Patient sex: F
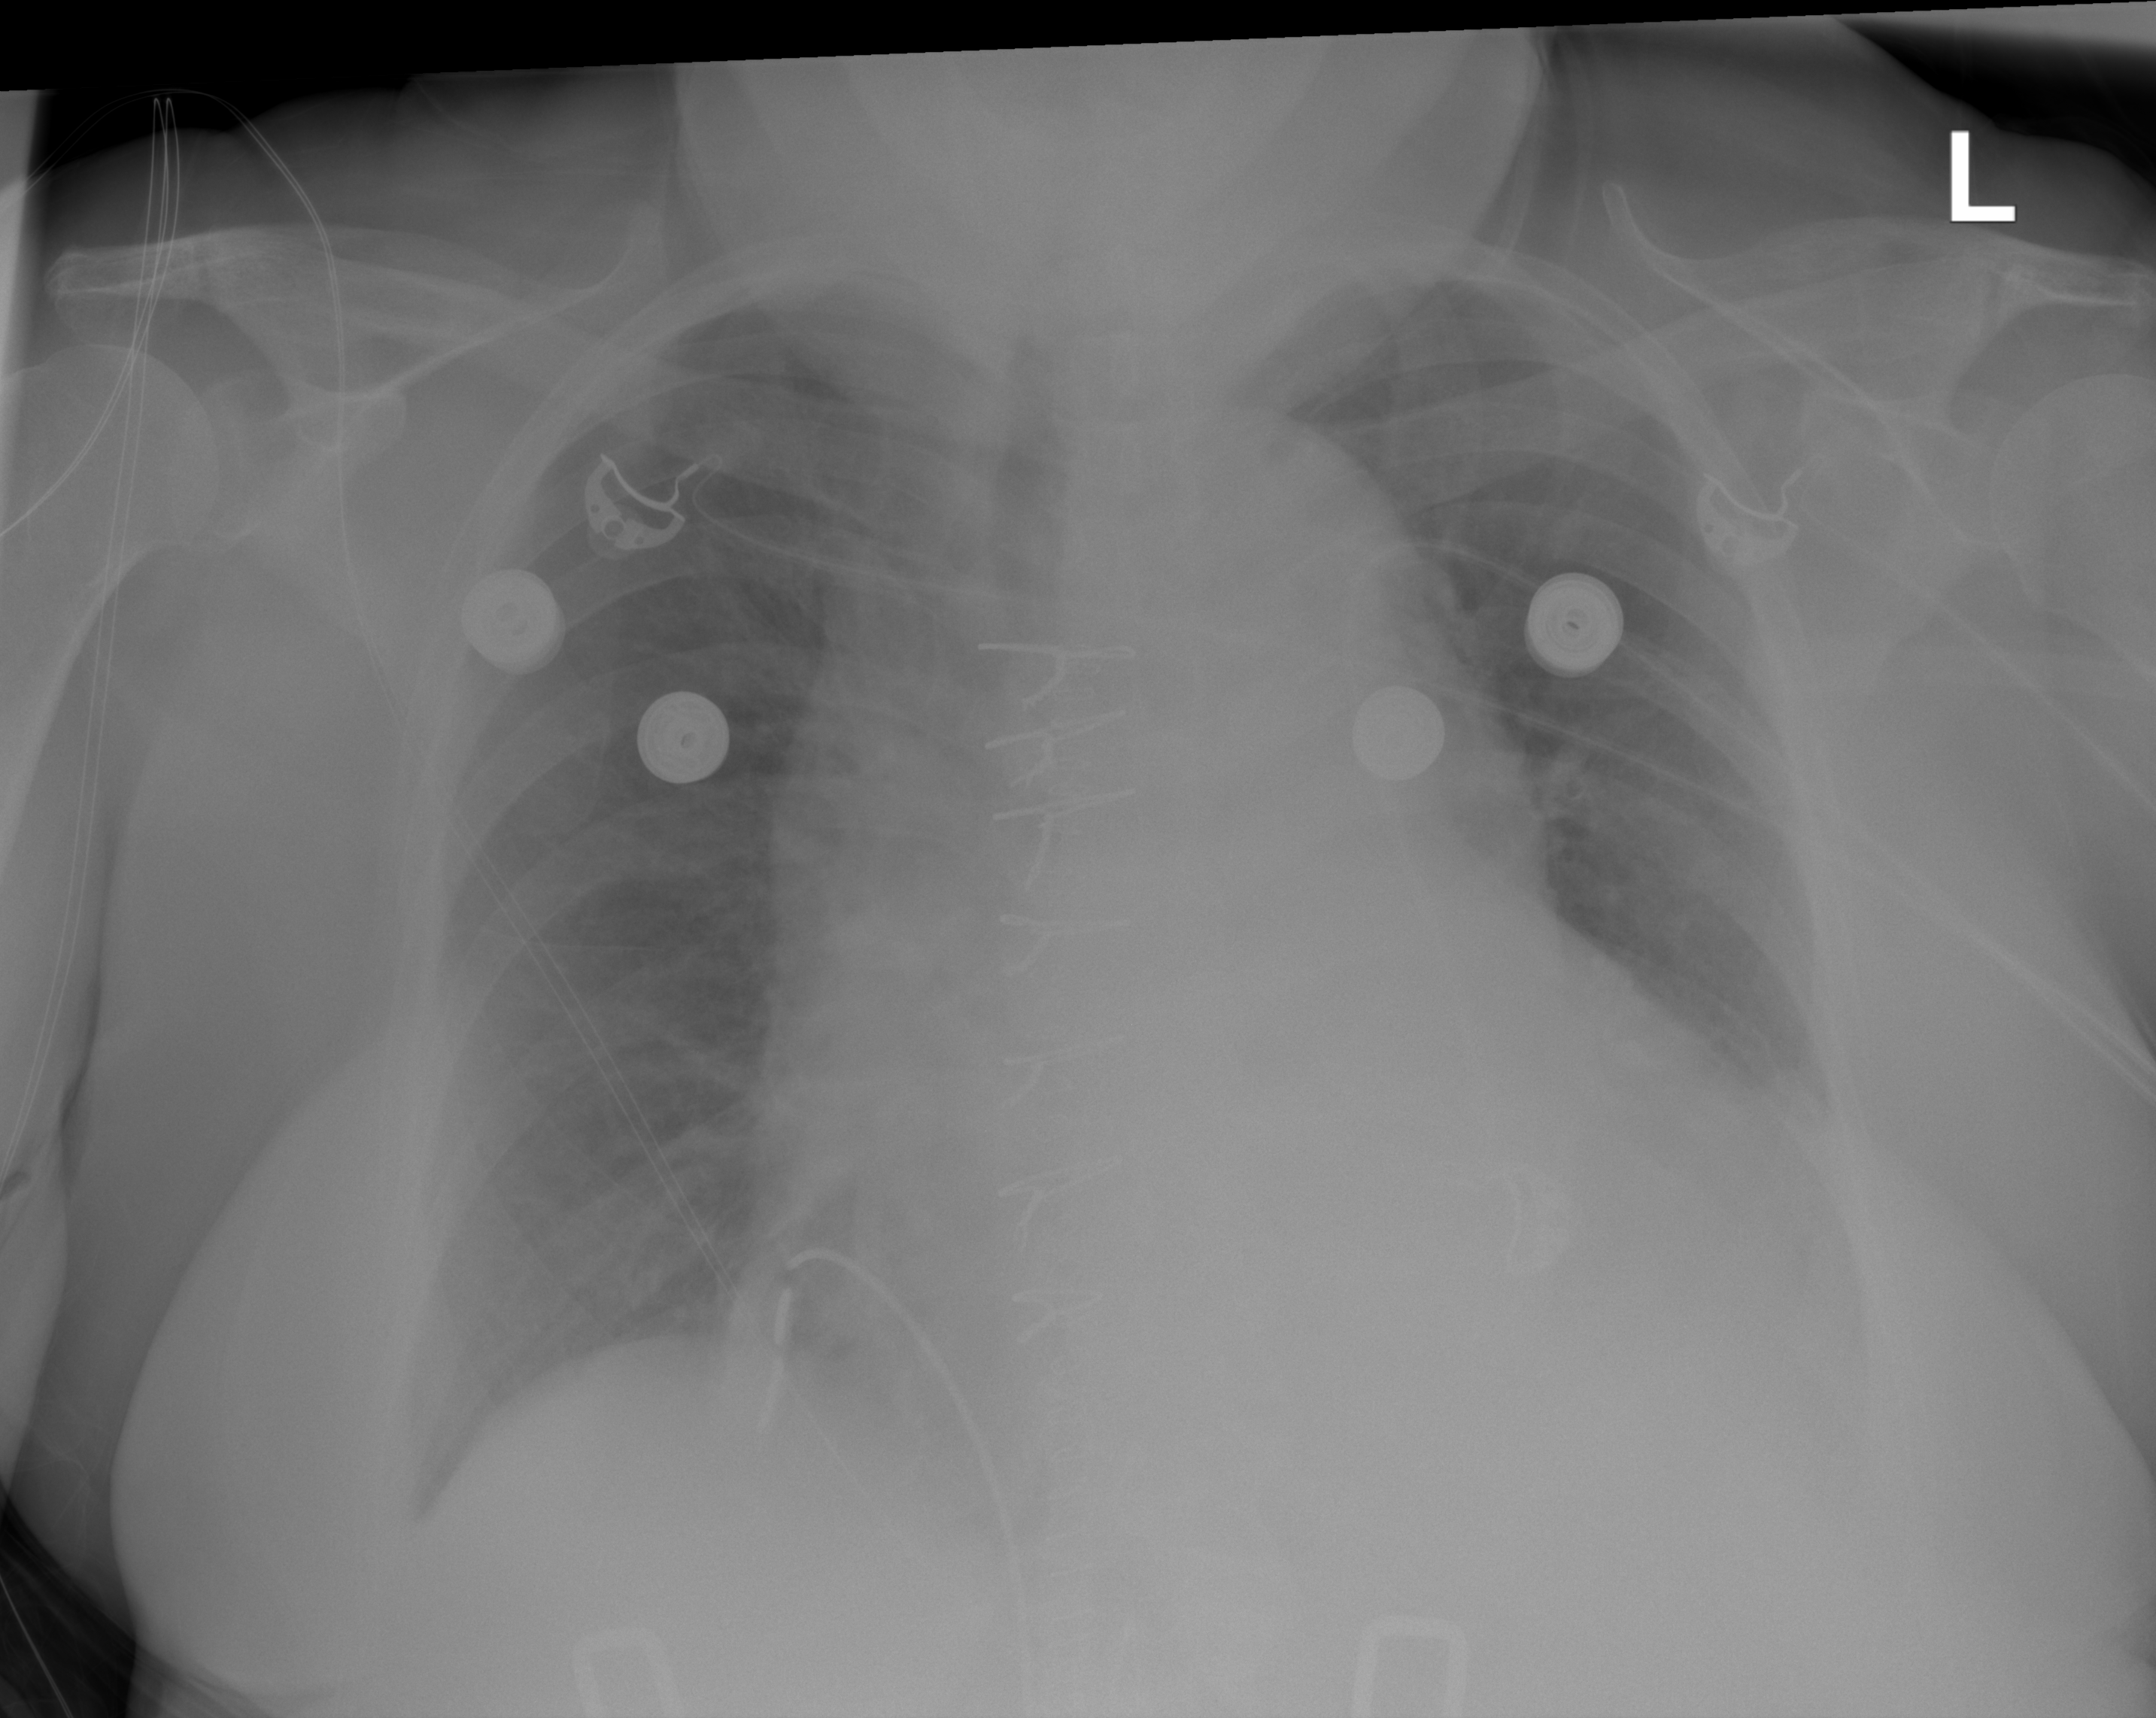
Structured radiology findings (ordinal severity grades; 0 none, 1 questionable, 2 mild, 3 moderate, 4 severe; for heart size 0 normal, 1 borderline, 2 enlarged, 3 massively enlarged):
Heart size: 2
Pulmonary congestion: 2
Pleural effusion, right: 0
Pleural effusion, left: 2
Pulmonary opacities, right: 0
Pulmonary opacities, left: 0
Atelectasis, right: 0
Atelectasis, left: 2